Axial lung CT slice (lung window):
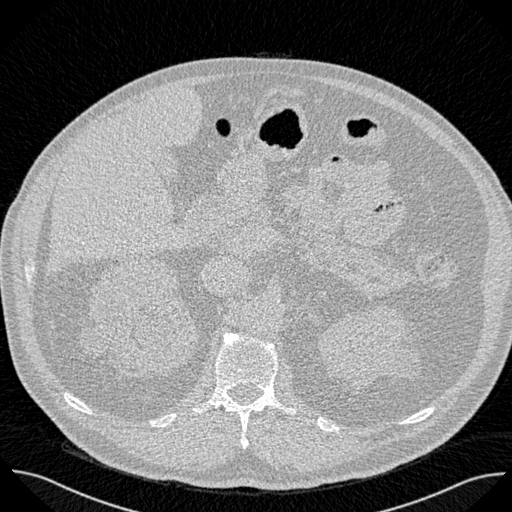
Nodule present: no